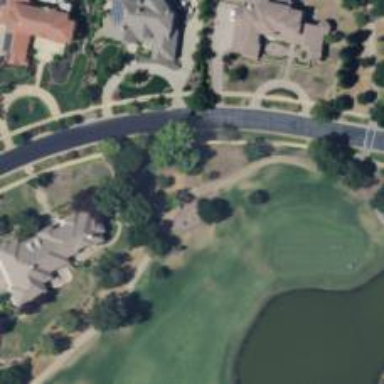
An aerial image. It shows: Service road used as golf cart path.